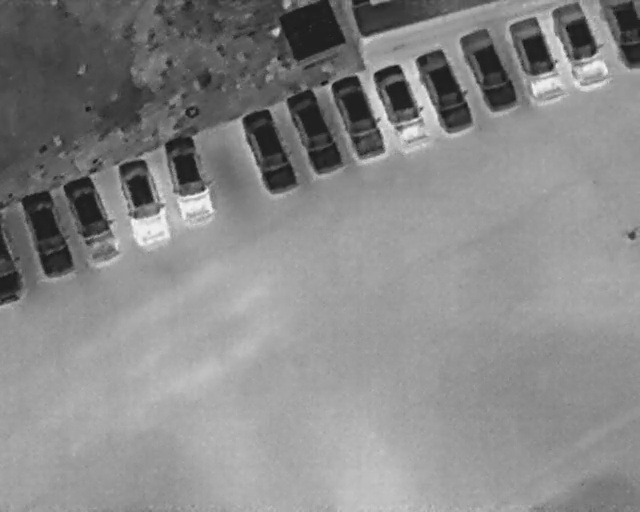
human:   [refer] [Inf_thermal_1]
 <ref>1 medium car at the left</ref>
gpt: <box>[[-5, 48, 8, 53, 2]]</box>

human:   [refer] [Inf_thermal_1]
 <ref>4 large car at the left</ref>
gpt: <box>[[22, 30, 36, 39, 164], [15, 34, 29, 43, 164], [7, 38, 22, 46, 161], [0, 42, 14, 49, 161]]</box>

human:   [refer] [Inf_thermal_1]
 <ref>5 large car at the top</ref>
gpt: <box>[[34, 25, 49, 33, 158], [41, 21, 56, 29, 158], [49, 18, 63, 26, 160], [55, 15, 69, 24, 160], [62, 13, 76, 22, 158]]</box>

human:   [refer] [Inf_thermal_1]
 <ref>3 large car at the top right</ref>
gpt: <box>[[69, 9, 83, 17, 158], [77, 6, 90, 15, 158], [84, 5, 97, 13, 158]]</box>